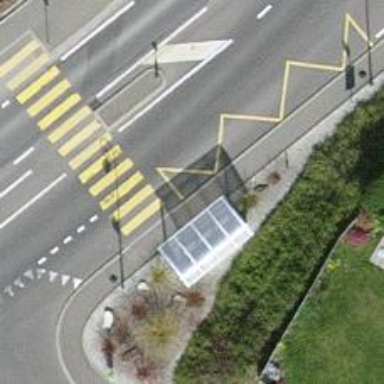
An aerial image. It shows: Bus stop with platform for public transport.